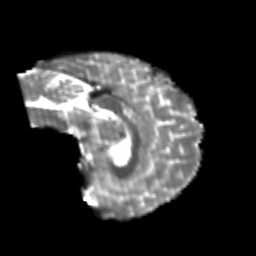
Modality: T2w
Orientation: sagittal
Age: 25
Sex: male
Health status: healthy
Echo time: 0.074 s